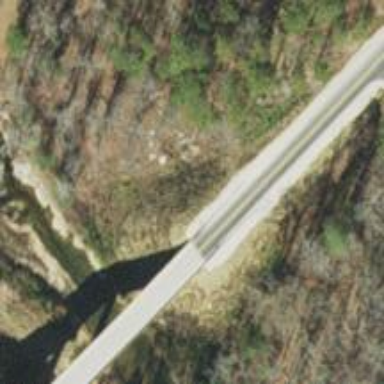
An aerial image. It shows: Unclassified road on beam bridge.